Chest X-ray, AP view. Patient: 38 years old, sex M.
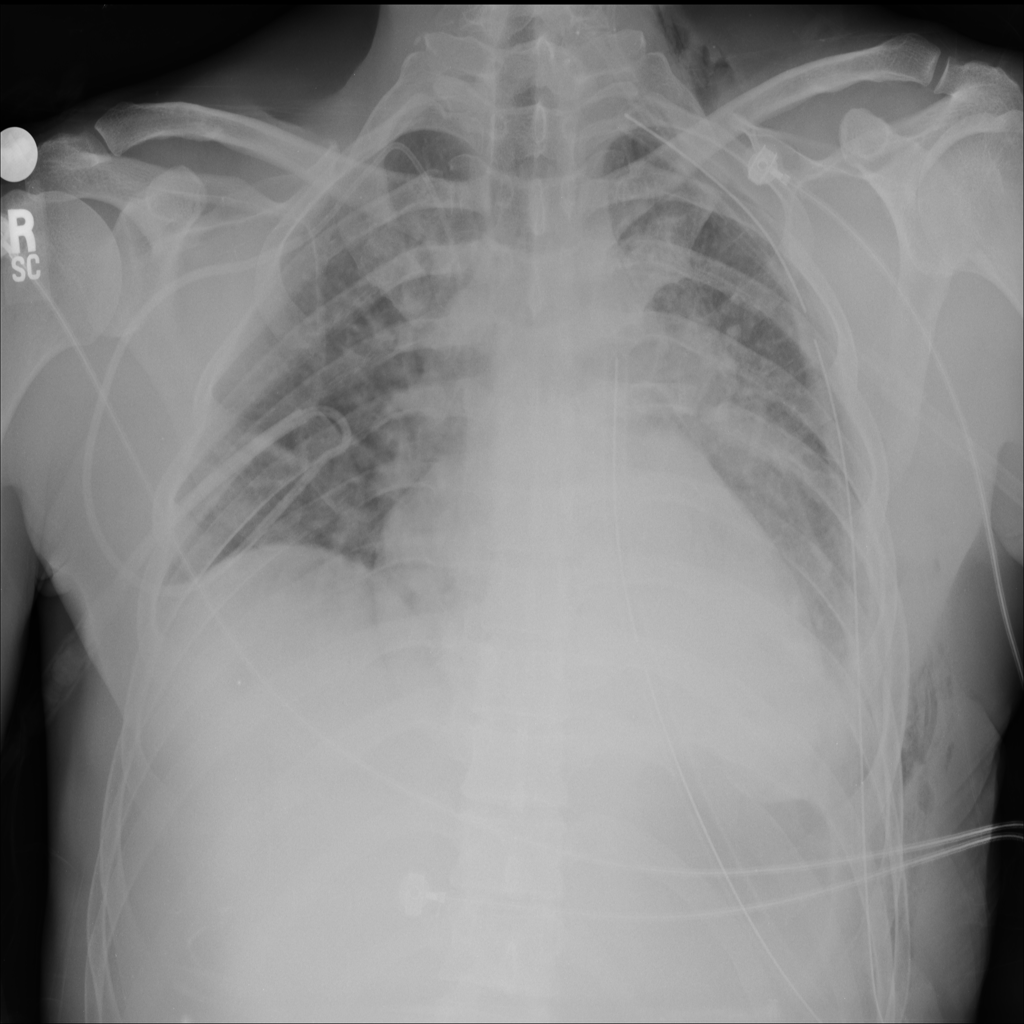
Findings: No Finding